Field crop: maize
Growth stage: 2
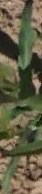
Species: maize